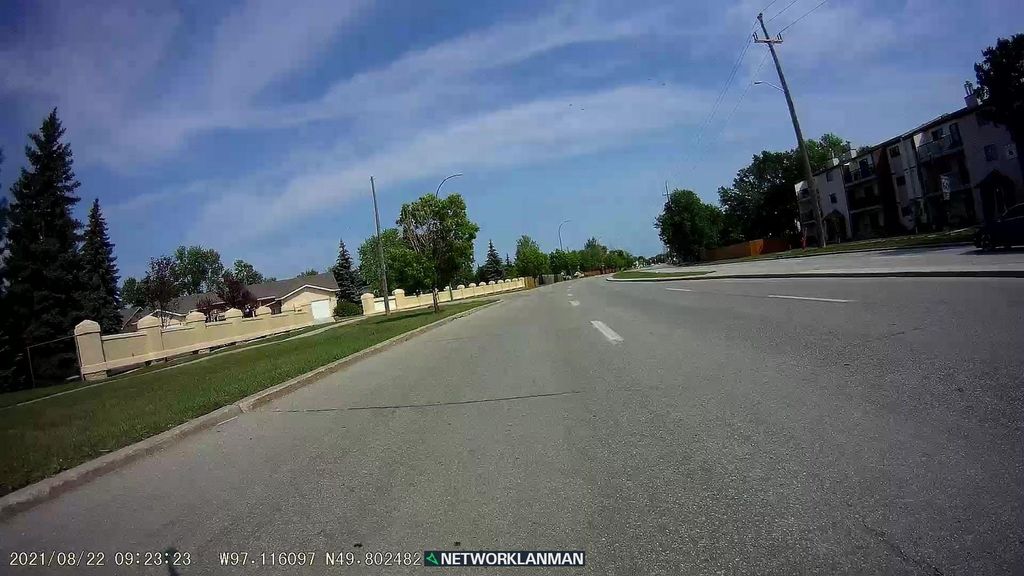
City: winnipeg